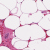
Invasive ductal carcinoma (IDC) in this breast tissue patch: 0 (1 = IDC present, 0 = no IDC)